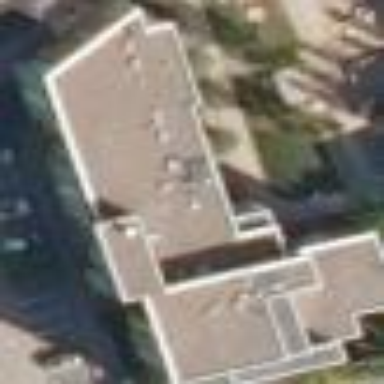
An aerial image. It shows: Horizontal parts make up this apartment building.